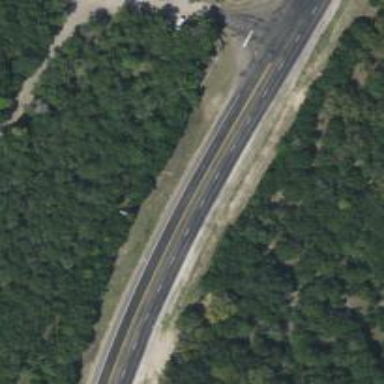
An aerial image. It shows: Primary highway.